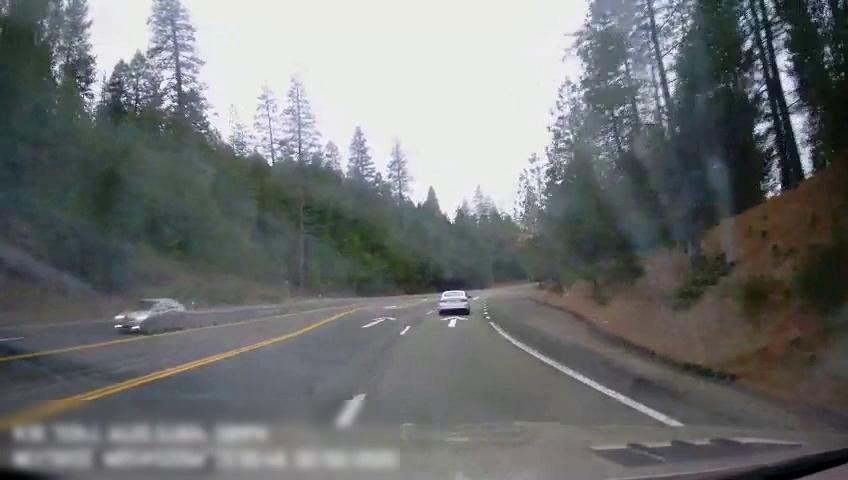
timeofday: Day
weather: Cloudy
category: Drivable Space
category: Vehicles | Car
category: Vehicles | Car
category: Lanes | Opposite Lane
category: Lanes | Opposite Lane
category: Lanes | Alternate Lane
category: Lanes | Opposite Lane
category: Lanes | Current Lane
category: Lanes | Current Lane